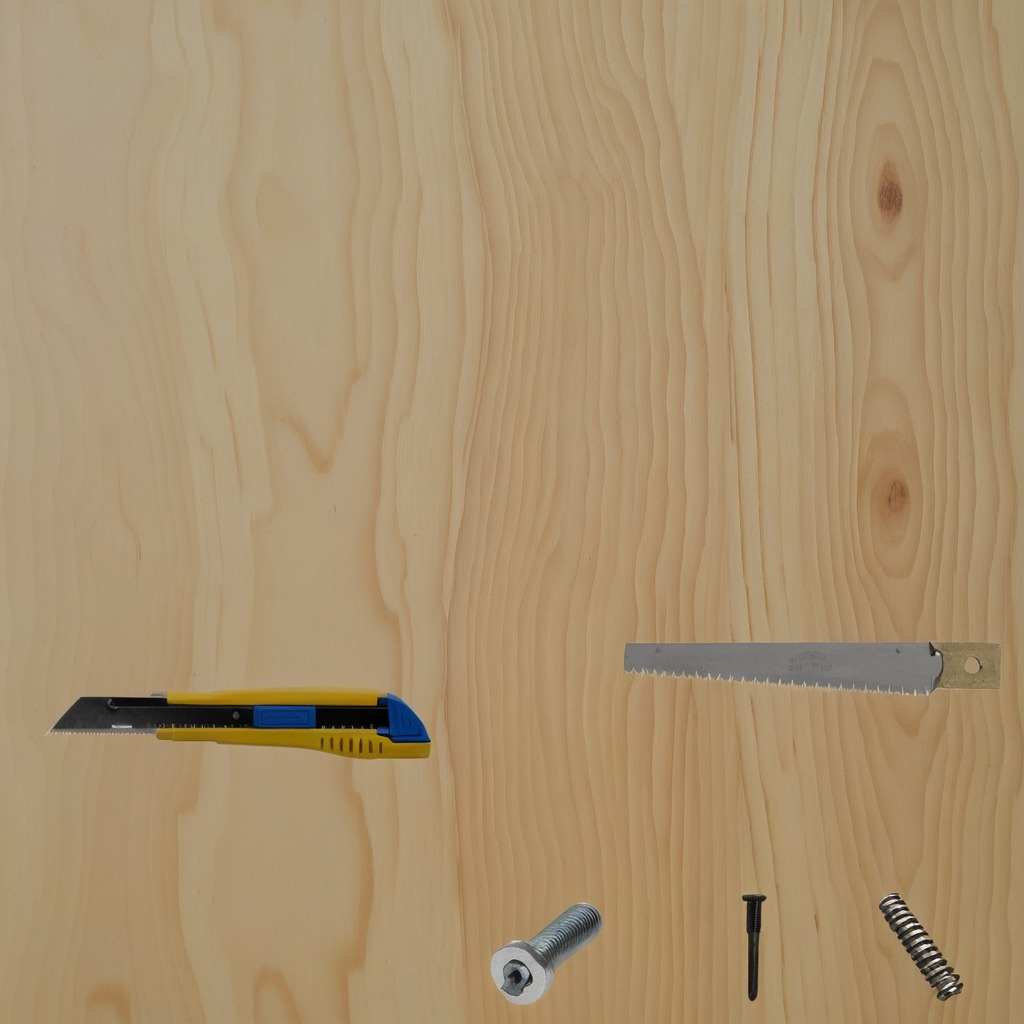
A utility knife, a metal machine screw, an iron nail, a coiled metal spring, and a handheld metal saw are lying on the plywood surface.